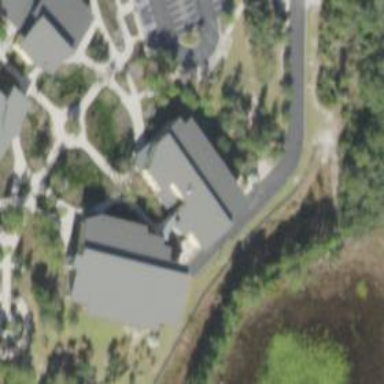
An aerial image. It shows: College building.